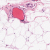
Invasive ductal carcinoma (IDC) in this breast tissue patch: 0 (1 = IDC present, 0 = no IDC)